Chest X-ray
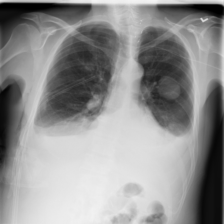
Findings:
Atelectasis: negative
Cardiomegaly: negative
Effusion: positive
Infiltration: negative
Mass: positive
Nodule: negative
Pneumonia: negative
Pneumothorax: negative
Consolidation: negative
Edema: negative
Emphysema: positive
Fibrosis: negative
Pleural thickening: negative
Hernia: negative